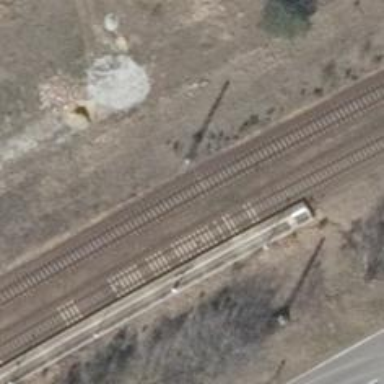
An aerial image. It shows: Railway stop with public transport stop position.